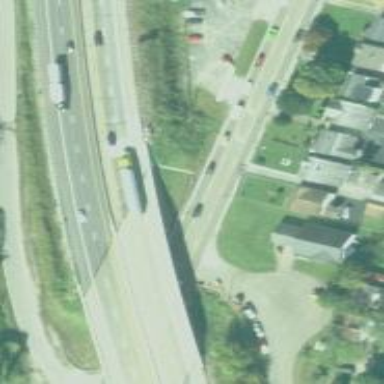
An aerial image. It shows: Bridge over motorway.